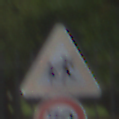
Verkehrszeichen: KinderRechts
Zusatzzeichen unten: Geschwindigkeit70
Umgebung: Outdoor, Urban
Tageszeit: MorningAfternoon
Wetter: Overcast
Licht: Natural
Jahreszeit: NotSpecified
Kontrast: LowContrast